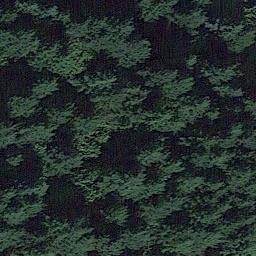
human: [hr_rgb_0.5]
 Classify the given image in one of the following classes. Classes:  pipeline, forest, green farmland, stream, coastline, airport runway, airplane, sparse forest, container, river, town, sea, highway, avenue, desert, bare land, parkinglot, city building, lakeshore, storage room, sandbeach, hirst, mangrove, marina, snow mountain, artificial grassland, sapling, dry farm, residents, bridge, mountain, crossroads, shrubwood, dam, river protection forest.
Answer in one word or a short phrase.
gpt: forest